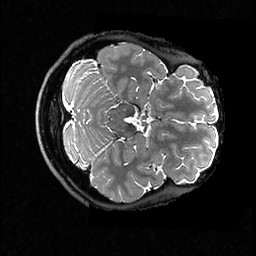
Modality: T2w
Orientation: axial
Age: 37
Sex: female
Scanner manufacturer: ge
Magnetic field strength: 3 T
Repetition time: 3.202 s
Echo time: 0.06609 s